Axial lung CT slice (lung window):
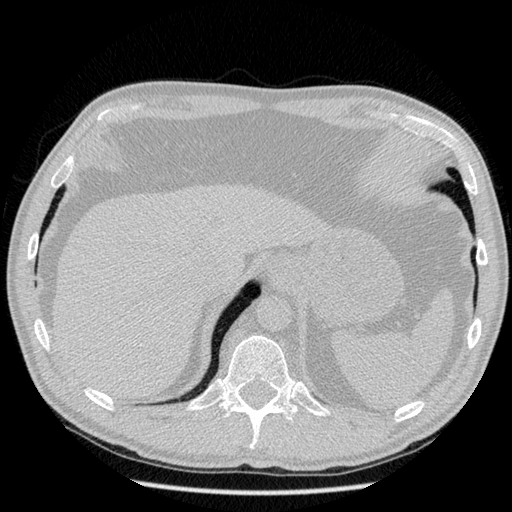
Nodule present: no